Brain MRI, modality: ceT1
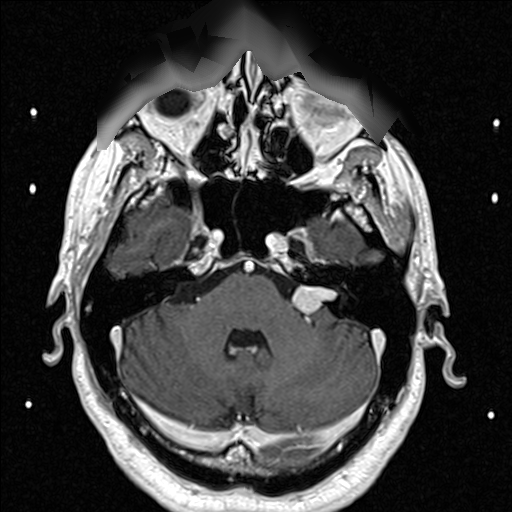